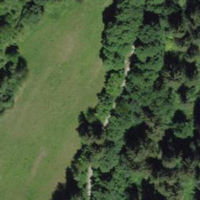
EUNIS habitat code: 24
Species observed at this site:
Campanula rapunculoides